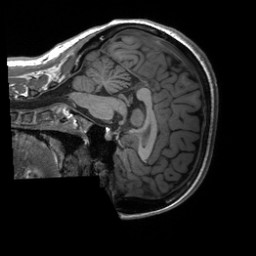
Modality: T1w
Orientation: sagittal
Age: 29
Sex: female
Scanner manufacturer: siemens
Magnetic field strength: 3 T
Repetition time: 2.3 s
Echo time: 0.00227 s